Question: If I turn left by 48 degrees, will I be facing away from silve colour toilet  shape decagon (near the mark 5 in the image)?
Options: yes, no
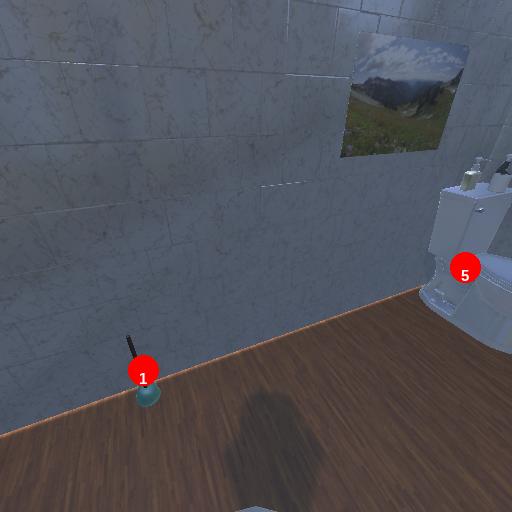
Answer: yes